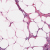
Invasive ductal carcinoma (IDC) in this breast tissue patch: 1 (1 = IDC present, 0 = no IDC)